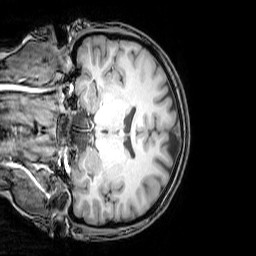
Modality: T1w
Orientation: coronal
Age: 24
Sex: female
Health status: healthy
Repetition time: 0.081 s
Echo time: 0.037 s